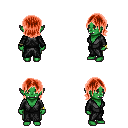
a pixel art fantasy rpg character, female body template, orc, green skin, gray robe, teal pants, red long bangs hairstyle, bracelets, four views (front, back, left, right), 2x2 character sprite sheet, small pixel art, hard edges, no anti-aliasing